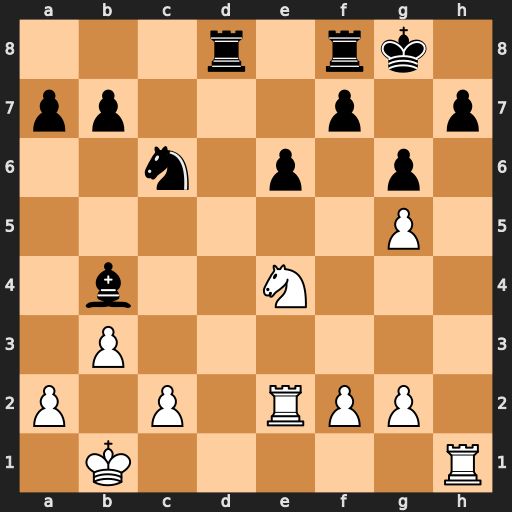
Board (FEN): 3r1rk1/pp3p1p/2n1p1p1/6P1/1b2N3/1P6/P1P1RPP1/1K5R
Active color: w
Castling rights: -
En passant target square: -
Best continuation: Nf6+ Kg7 Rxh7#